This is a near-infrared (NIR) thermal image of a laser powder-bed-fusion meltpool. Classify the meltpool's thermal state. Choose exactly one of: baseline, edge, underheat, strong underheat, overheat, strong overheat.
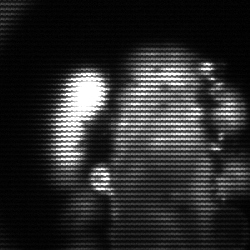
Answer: strong underheat